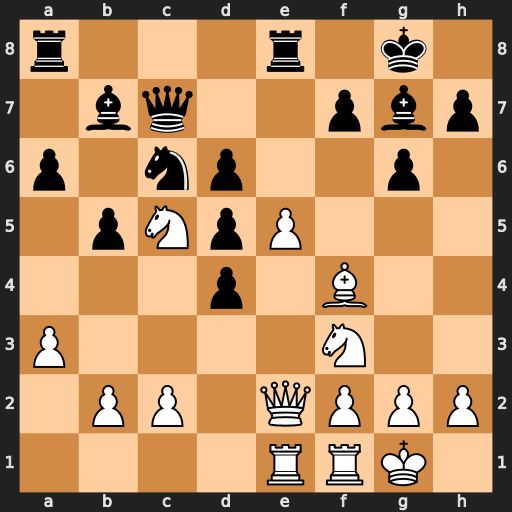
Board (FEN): r3r1k1/1bq2pbp/p1np2p1/1pNpP3/3p1B2/P4N2/1PP1QPPP/4RRK1
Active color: w
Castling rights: -
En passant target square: -
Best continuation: exd6 Rxe2 dxc7